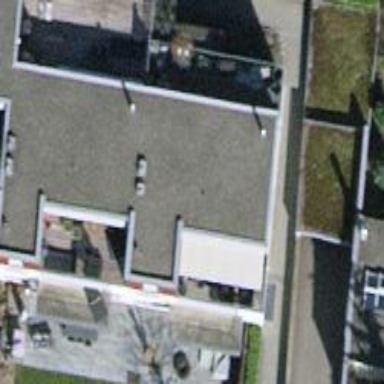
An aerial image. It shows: Building with flat roof.